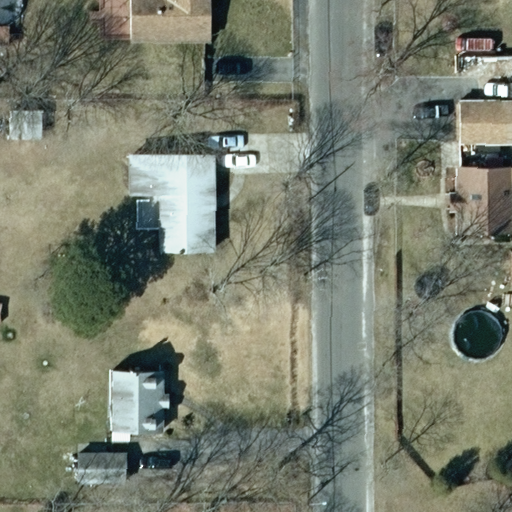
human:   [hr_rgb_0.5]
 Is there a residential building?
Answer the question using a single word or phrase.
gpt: yes

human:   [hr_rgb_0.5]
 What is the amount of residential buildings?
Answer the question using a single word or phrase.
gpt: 5

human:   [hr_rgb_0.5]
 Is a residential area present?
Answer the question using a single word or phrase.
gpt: yes

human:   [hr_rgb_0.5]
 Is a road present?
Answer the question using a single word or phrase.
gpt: yes

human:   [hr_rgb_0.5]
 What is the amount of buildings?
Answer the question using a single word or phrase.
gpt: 7

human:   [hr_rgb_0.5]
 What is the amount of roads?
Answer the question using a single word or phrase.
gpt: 1

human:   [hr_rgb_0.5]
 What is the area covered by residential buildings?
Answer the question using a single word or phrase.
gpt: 899m2

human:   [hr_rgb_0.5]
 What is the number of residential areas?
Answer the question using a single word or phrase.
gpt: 1

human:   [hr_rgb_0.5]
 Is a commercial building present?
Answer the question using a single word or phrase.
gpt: no

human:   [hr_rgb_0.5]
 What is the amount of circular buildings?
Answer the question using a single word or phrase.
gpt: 0

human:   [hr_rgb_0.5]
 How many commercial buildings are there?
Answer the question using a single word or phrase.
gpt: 0

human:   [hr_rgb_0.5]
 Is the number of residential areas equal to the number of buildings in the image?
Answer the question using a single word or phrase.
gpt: no

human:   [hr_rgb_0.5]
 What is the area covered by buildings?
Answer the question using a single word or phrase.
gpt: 1010m2

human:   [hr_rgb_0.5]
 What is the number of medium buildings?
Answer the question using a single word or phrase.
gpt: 5

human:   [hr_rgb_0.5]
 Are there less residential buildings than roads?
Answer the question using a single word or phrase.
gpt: no

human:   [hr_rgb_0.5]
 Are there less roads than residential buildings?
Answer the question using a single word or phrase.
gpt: yes

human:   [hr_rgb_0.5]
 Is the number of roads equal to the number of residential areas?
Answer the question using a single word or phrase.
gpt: yes

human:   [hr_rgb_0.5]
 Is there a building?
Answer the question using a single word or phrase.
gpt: yes

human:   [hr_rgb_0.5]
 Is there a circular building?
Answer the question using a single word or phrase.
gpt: no

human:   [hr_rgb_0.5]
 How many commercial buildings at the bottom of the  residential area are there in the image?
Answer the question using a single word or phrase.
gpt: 0

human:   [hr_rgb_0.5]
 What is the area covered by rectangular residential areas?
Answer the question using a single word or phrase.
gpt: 4525m2

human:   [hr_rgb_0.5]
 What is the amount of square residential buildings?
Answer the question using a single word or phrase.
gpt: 0

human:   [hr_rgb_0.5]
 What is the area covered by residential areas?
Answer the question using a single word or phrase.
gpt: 4525m2

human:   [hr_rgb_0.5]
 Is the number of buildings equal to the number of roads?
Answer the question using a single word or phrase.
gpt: no

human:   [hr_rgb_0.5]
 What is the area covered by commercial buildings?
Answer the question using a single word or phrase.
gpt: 0m2

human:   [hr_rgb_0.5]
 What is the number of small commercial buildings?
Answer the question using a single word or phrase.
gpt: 0

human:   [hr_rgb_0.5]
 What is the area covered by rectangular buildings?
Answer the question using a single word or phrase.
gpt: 213m2

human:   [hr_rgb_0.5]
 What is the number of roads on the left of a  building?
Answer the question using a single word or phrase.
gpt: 1

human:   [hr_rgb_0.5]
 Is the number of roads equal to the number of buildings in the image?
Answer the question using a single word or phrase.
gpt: no

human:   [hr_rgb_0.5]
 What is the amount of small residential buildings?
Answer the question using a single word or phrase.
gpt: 0

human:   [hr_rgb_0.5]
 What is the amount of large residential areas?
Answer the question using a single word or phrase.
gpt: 1

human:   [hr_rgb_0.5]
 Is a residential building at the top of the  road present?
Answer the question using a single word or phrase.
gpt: yes

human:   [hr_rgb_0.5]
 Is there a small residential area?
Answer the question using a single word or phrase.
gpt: no

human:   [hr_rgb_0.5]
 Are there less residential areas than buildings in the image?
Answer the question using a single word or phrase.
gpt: yes

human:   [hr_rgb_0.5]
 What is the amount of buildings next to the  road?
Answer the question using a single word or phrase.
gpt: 7

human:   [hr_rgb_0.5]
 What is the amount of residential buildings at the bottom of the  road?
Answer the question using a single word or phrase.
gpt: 1

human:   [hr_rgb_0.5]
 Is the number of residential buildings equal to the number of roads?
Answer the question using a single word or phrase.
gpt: no

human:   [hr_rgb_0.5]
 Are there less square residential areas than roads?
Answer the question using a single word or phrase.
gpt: yes

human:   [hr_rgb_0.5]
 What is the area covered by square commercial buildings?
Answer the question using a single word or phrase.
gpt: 0m2

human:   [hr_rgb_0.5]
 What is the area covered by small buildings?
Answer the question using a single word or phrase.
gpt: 111m2

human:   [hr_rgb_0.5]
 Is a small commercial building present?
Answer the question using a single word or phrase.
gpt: no

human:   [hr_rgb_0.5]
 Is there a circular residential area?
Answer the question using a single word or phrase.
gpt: no

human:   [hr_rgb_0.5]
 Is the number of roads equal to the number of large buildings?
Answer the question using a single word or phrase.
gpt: no

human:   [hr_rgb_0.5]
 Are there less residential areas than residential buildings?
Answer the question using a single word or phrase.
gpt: yes

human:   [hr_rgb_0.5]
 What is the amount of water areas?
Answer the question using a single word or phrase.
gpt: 0

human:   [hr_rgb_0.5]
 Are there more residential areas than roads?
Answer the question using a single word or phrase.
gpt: no

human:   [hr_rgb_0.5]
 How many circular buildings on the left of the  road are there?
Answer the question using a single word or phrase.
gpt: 0

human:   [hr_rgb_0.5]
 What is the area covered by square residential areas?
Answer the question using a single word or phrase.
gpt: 0m2

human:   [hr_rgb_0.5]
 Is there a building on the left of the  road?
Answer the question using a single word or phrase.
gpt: yes

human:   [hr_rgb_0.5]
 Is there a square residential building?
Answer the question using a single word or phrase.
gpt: no

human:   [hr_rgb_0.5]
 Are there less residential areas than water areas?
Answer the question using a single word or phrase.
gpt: no

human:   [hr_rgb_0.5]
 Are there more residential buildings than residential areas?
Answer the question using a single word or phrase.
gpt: yes

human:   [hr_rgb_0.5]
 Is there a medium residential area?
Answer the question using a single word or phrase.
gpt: no

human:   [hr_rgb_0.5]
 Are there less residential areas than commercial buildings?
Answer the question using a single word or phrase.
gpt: no

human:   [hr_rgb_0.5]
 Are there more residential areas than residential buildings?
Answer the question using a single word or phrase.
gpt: no

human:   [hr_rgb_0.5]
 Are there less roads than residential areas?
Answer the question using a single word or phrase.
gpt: no

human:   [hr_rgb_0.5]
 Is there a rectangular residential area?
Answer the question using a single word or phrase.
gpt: yes

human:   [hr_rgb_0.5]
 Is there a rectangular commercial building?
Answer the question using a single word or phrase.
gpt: no

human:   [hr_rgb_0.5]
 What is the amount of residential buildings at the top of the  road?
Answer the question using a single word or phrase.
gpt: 4

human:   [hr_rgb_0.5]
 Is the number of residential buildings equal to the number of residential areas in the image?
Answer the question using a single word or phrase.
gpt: no

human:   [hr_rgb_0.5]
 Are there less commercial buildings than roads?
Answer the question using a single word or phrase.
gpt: yes

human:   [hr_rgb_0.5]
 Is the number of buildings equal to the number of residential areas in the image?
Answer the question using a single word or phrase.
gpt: no

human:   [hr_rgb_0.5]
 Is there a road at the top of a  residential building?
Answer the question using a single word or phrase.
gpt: no

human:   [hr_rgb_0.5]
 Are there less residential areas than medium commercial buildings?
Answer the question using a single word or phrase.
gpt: no